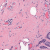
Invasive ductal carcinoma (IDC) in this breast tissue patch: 1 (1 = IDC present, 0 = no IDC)